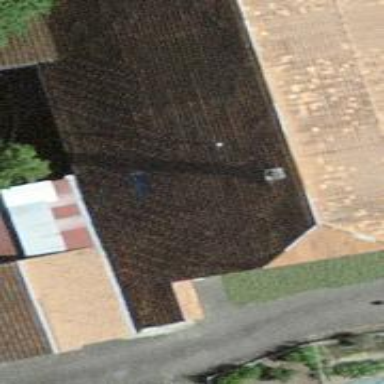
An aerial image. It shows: Farm building.